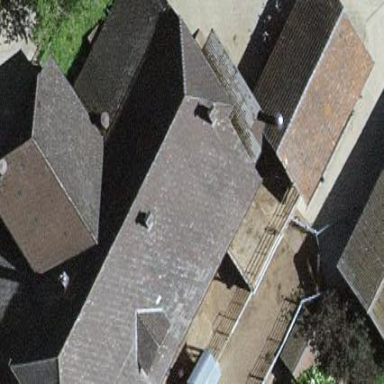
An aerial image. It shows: Farm building.